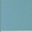
Piece: xx